Question: I'm new to working with network-related things in C#, and have just finished created a client/server model. The only problem I'm having is that when I got to send data, part of it gets cut off. For example, I send the message "Hello there!", and it just sent "Hello".
Example:

My code for the server
'''
public static TcpClient tcpcl = new TcpClient();
public static NetworkStream netstream;
static void Main(string[] args)
{
while(!tcpcl.Connected)
{
try
{
tcpcl.Connect("127.0.0.1", 1234);
}
catch
{
}
}
netstream = tcpcl.GetStream();
while(tcpcl.Connected)
{
byte[] buffer = new byte[tcpcl.ReceiveBufferSize];
int unicodeData = netstream.Read(buffer, 0, tcpcl.ReceiveBufferSize);
string plainText = Encoding.Unicode.GetString(buffer, 0, unicodeData);
Console.WriteLine(plainText);
}
tcpcl.Close();
}
'''
My code for the client
'''
public static TcpListener tcpl = new TcpListener(IPAddress.Any, 1234);
public static TcpClient tcpcl;
public static NetworkStream netstream;
static void Main(string[] args)
{
tcpl.Start();
Console.WriteLine("Waiting for connection...");
tcpcl = tcpl.AcceptTcpClient();
netstream = tcpcl.GetStream();
Console.WriteLine("Connection Established");
while(tcpcl.Connected)
{
Console.WriteLine("Enter a message: ");
string ptMessage = Console.ReadLine();
netstream.Write(Encoding.Unicode.GetBytes(ptMessage), 0, ptMessage.Length);
Console.WriteLine("Sent message");
}
tcpcl.Close();
}
'''
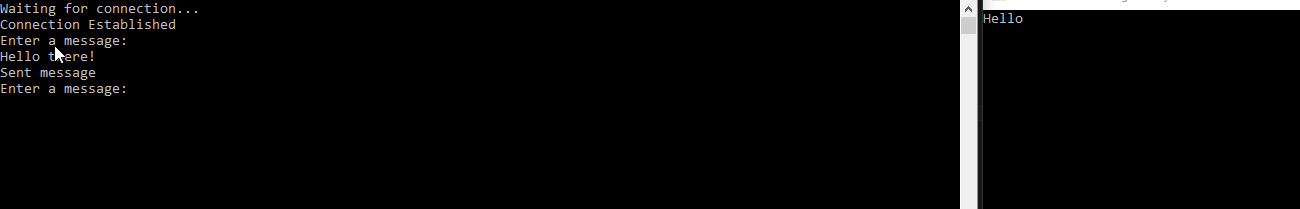
Answer: In your client, change:
'''
string ptMessage = Console.ReadLine();
netstream.Write(Encoding.Unicode.GetBytes(ptMessage), 0, ptMessage.Length);
'''
To:
'''
string ptMessage = Console.ReadLine();
byte[] bytes = Encoding.Unicode.GetBytes(ptMessage);
netstream.Write(bytes, 0, bytes.Length);
'''
The last parameter to 'Write()' should be the length of the returned byte array, not the length of the original string.